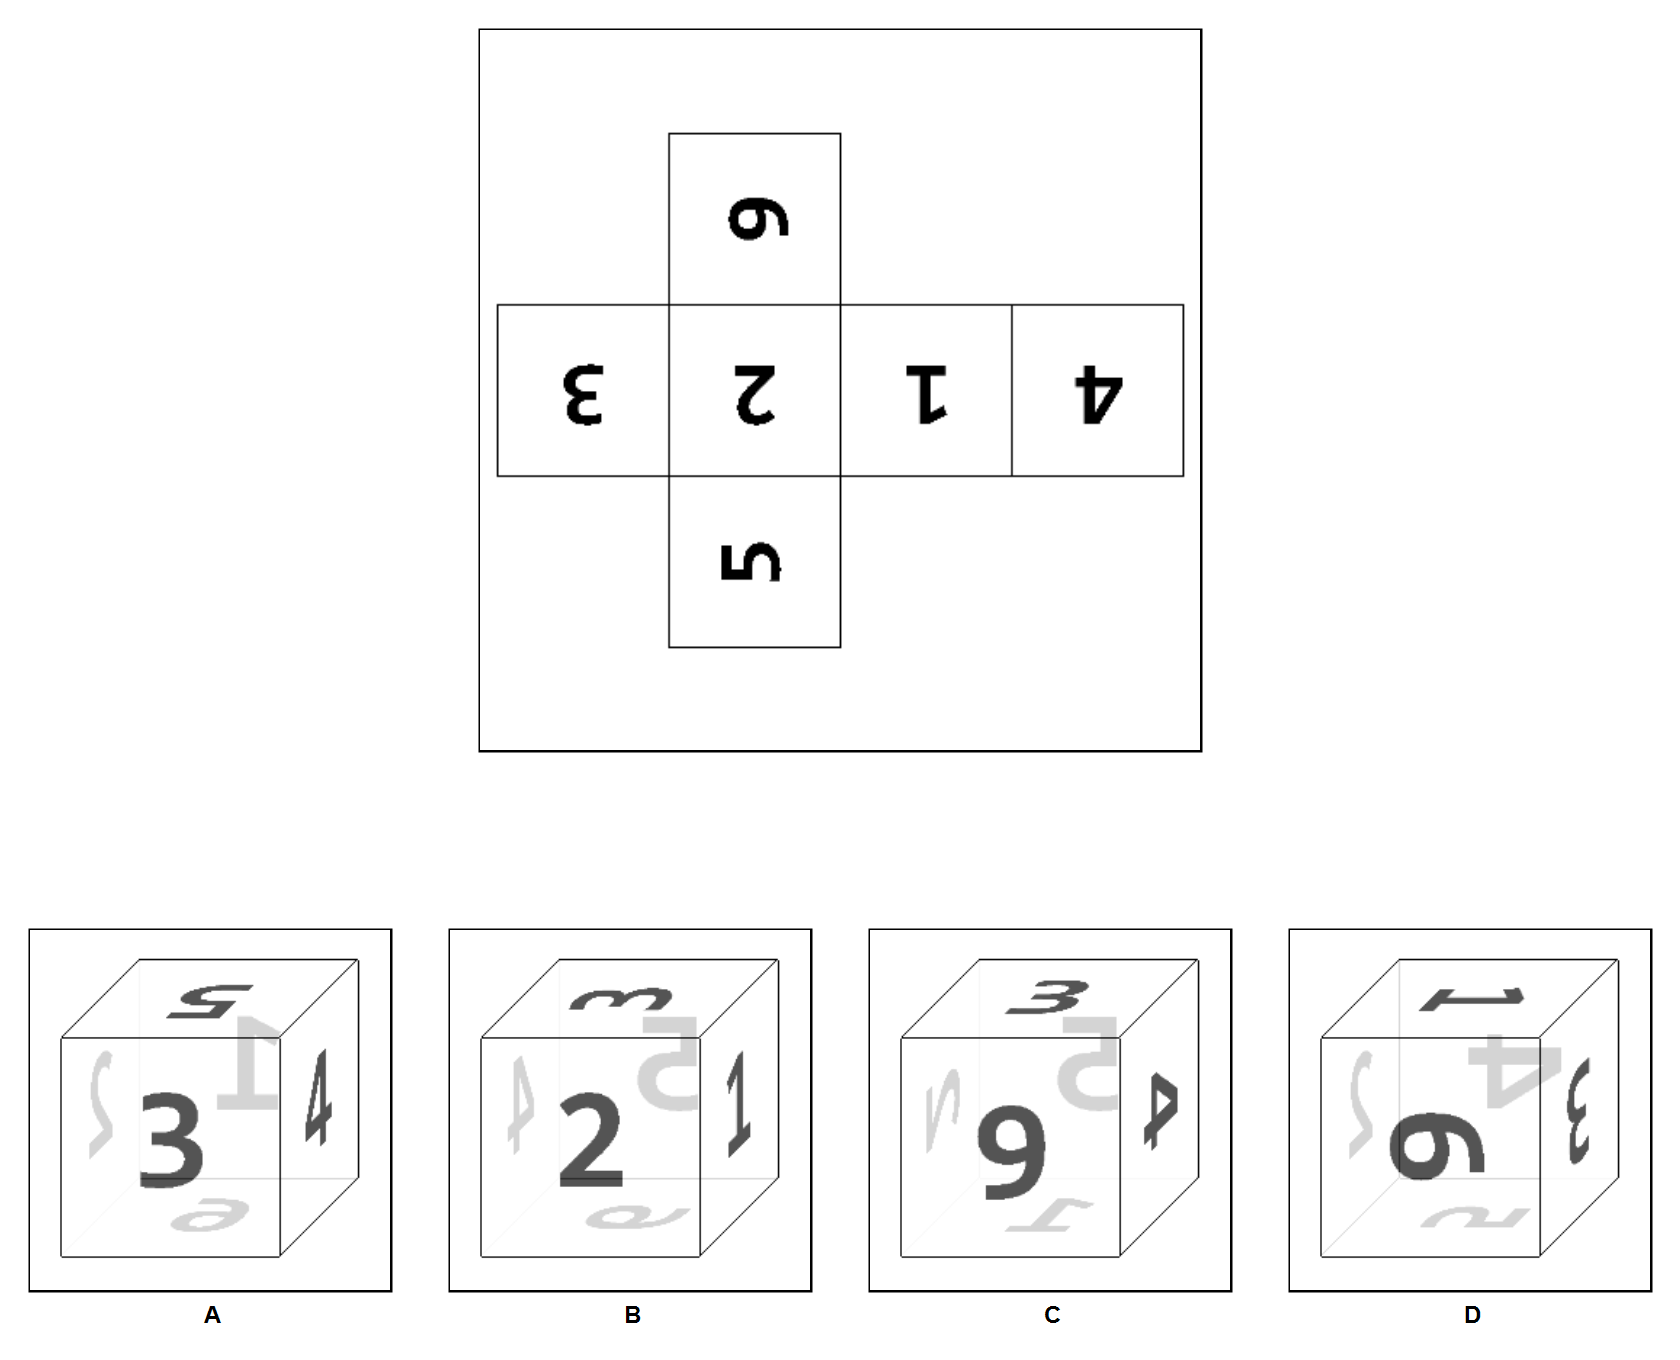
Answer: C